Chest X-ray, PA view. Patient: 43 years old, sex M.
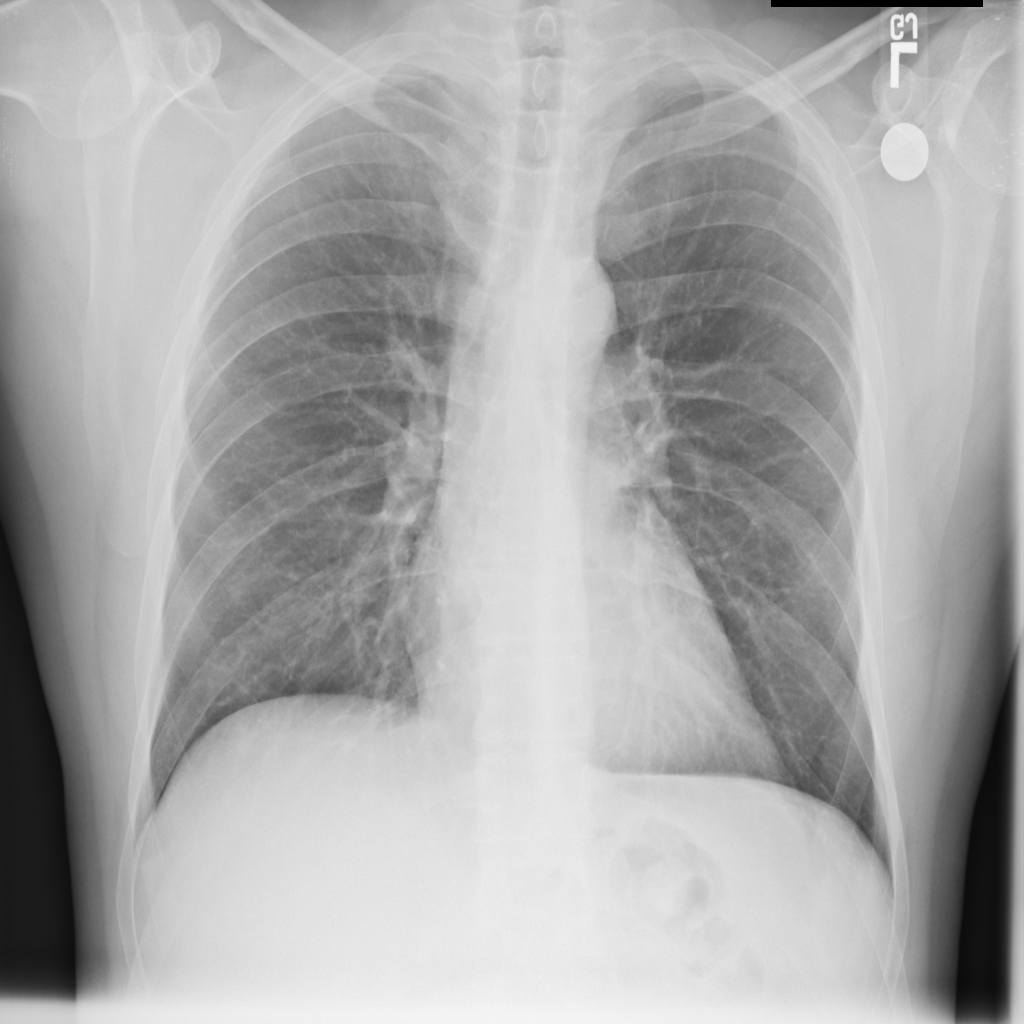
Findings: No Finding